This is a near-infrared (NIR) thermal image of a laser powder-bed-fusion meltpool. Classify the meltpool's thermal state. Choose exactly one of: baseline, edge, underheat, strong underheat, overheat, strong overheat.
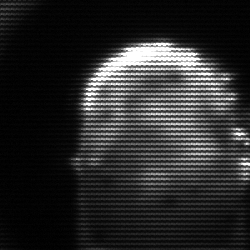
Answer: baseline